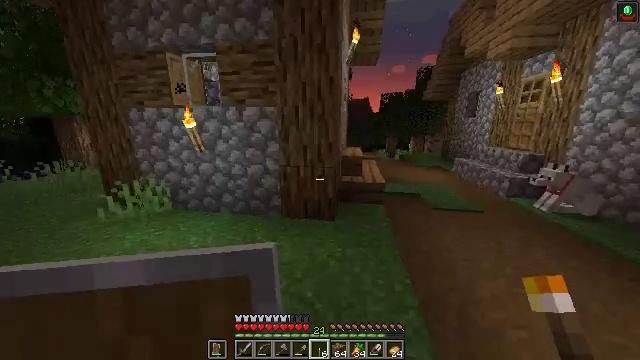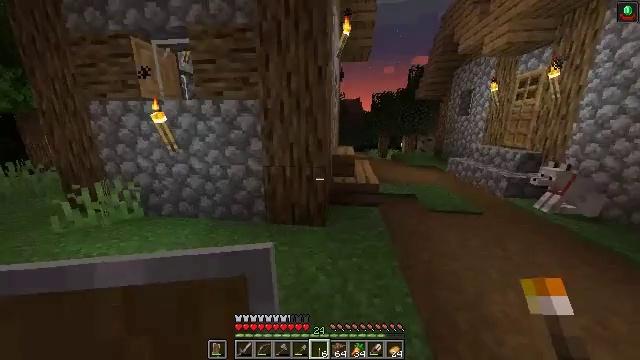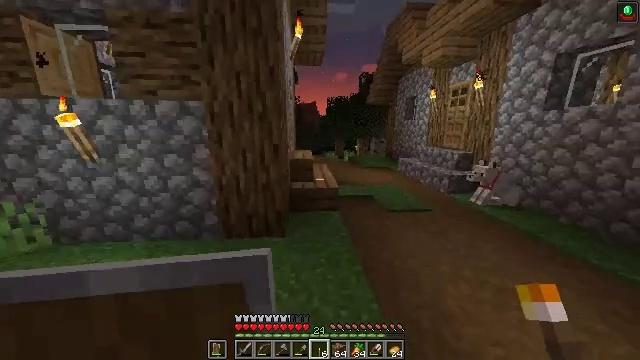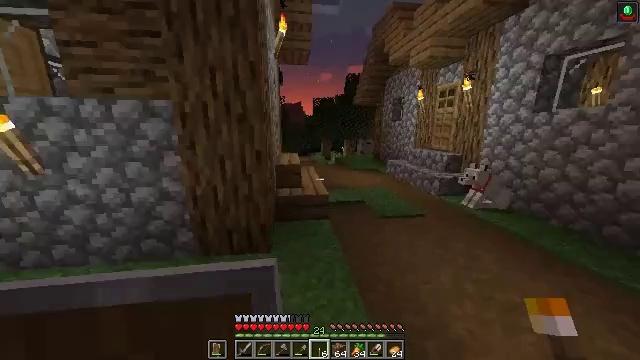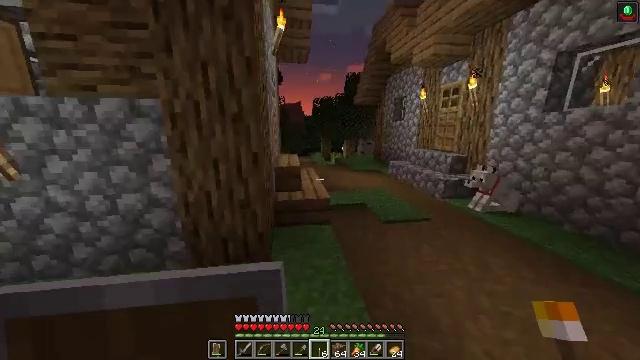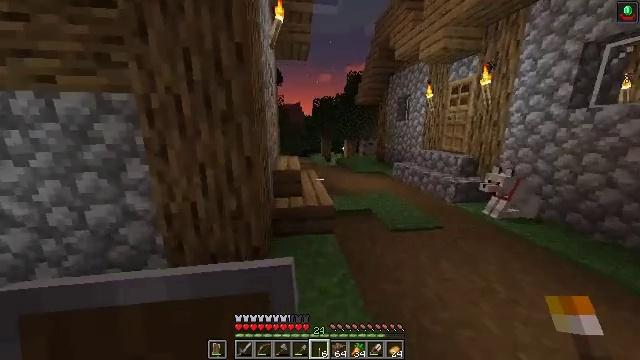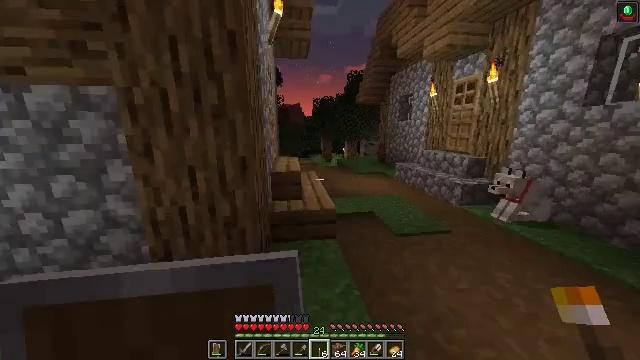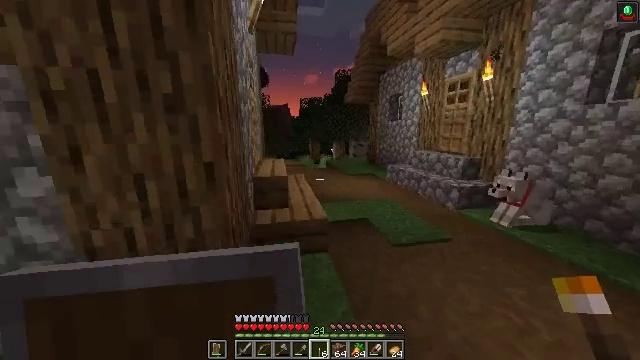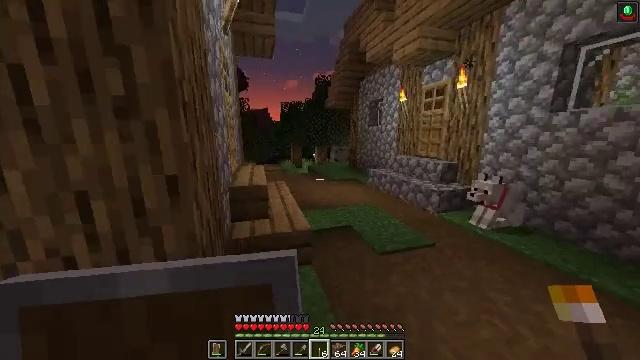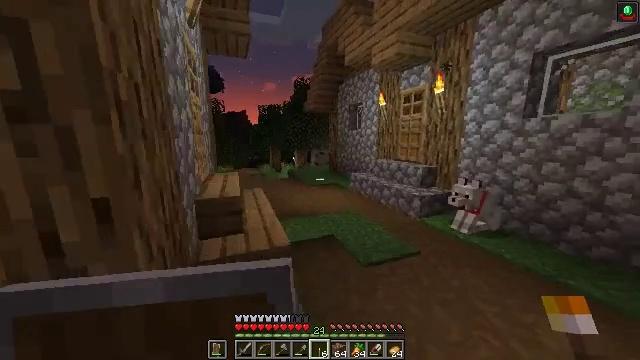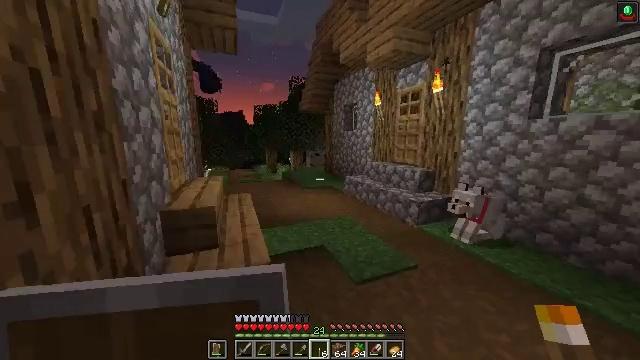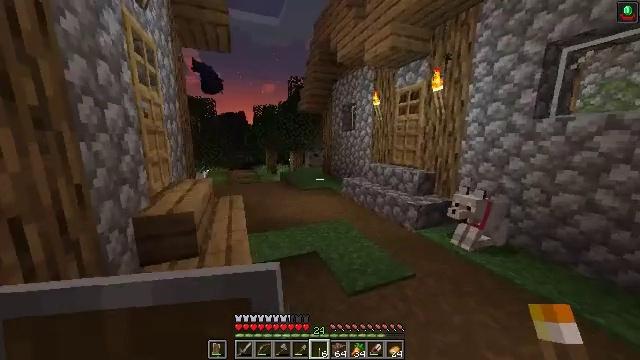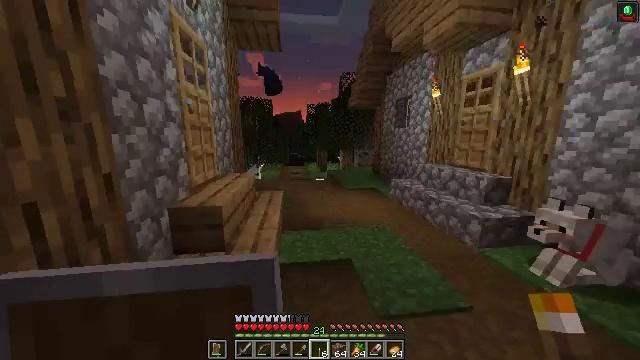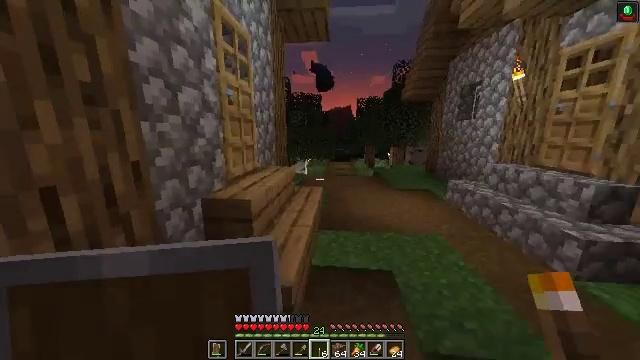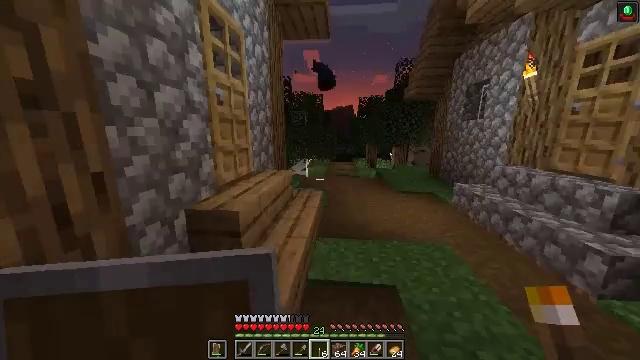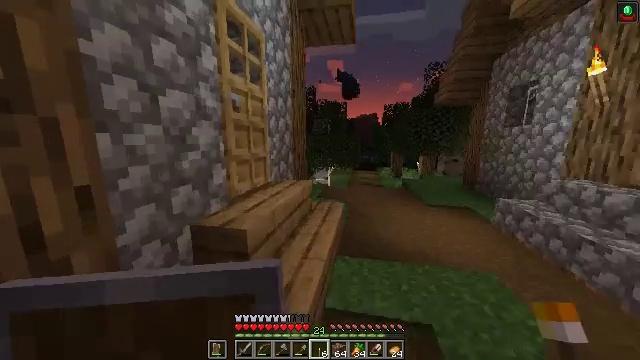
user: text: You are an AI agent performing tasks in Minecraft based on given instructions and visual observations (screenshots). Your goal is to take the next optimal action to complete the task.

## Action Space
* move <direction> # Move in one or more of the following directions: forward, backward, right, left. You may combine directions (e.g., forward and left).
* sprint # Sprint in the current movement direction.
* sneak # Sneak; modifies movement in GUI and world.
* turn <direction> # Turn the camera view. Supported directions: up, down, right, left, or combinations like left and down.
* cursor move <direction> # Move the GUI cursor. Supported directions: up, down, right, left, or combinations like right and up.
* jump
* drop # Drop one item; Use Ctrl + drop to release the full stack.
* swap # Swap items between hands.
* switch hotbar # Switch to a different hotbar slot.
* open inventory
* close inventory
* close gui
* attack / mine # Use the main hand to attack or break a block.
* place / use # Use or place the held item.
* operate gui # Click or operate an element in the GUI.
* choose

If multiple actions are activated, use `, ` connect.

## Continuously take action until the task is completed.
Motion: motion action
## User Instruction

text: Use a crafting table to create orange dye.
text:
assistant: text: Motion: move forward, sprint, turn right
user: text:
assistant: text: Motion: move forward, sprint, turn right
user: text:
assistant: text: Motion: move forward, turn right
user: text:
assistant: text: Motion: move forward
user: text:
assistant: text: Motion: move forward
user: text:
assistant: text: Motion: move forward
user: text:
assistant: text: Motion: move forward, turn right
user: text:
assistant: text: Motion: move forward, turn right and up
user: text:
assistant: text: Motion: move forward and move right, turn right
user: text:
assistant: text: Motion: move forward and move right
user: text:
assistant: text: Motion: move forward and move right
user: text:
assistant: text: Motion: move forward, turn left
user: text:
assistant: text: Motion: move forward, turn left and down
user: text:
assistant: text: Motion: move forward
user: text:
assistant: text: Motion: move forward, turn left and up
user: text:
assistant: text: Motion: move forward, turn left and up
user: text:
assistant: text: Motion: move forward, turn left and up
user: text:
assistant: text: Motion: move forward, turn left
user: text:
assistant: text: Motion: move forward, use / place
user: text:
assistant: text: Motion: move forward, turn left and down, use / place
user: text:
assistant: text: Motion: move forward, turn left and down
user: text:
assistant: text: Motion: move forward and move right, turn left and down
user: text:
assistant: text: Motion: move forward and move right, turn left and down
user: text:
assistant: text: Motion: move forward and move right, turn left and down
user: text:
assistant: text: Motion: turn left
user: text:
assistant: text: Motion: turn left
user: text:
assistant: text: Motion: turn left
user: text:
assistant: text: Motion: no_op
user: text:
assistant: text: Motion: turn left
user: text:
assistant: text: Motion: no_op